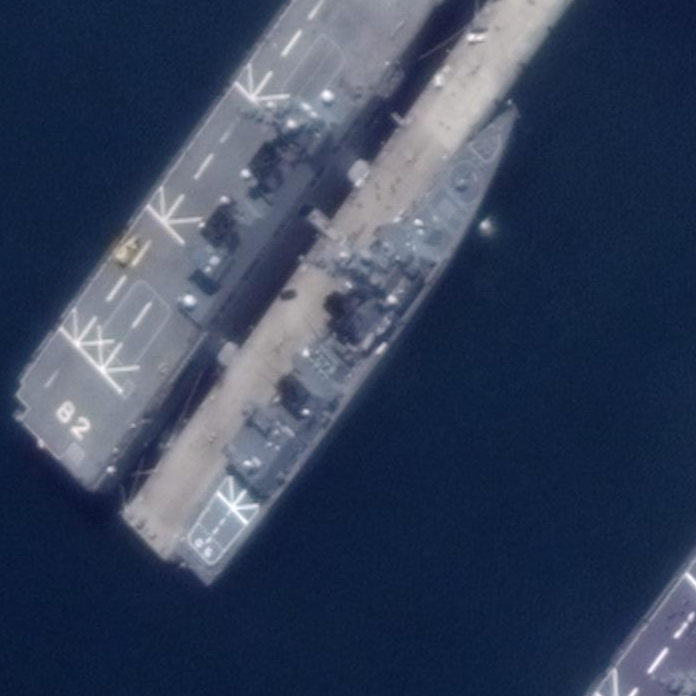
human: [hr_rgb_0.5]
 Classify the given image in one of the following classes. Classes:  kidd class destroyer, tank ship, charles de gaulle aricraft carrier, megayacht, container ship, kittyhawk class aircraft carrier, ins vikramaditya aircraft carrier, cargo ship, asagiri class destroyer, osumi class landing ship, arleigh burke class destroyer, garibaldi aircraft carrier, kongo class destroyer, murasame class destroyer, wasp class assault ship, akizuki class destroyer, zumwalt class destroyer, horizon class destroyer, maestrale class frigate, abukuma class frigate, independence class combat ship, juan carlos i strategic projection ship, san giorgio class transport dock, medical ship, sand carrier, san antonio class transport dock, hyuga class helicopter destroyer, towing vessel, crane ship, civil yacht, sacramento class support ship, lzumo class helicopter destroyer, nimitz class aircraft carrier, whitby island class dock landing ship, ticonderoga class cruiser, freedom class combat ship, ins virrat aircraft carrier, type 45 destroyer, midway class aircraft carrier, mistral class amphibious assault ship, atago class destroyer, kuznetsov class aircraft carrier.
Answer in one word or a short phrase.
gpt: Asagiri class destroyer